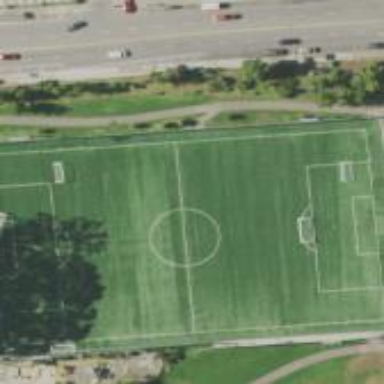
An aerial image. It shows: Artificial turf soccer pitch designated as assembly point in case of emergency.